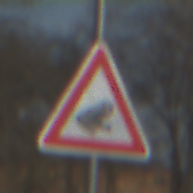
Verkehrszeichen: AmphibienwanderungLinks
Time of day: MorningAfternoon
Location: Outdoor (Suburban)
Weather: PartlyCloudy
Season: NotSpecified
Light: Natural